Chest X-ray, AP view. Patient: 54 years old, sex F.
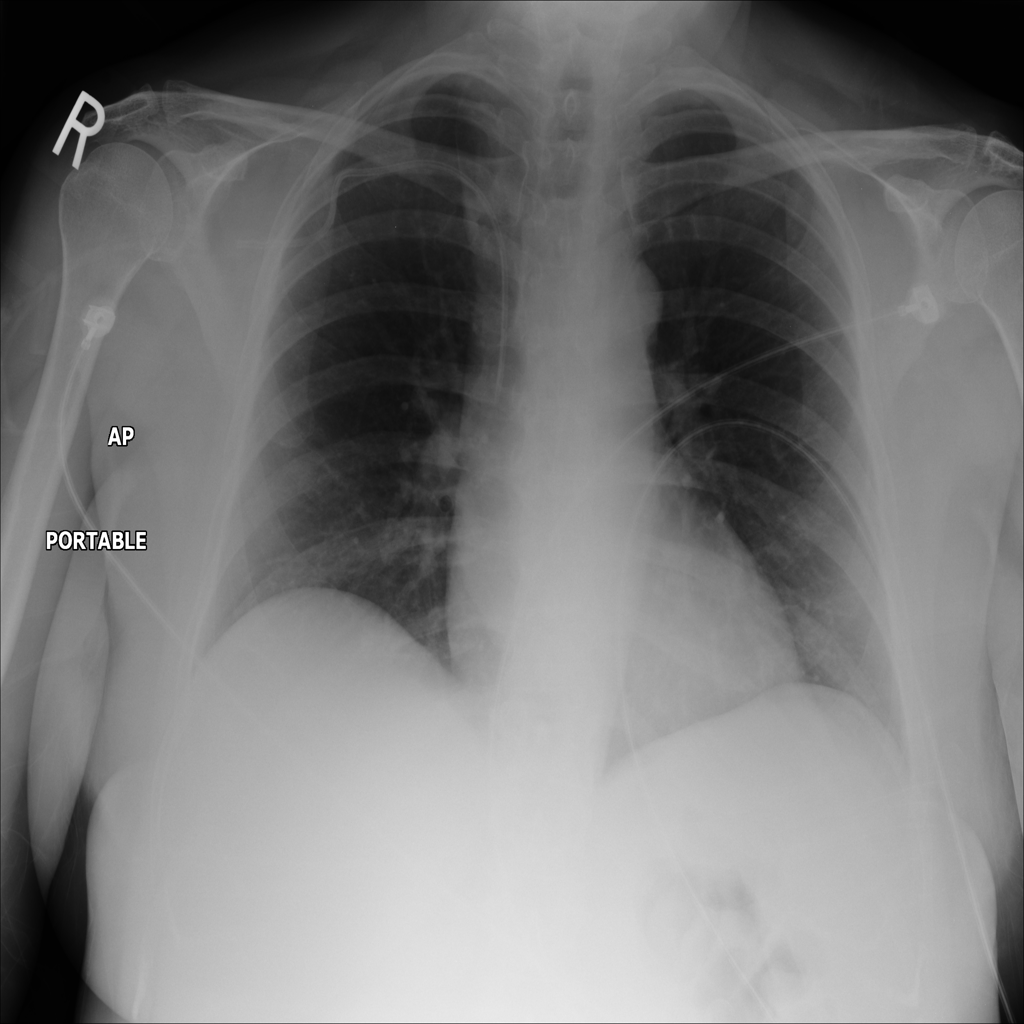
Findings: No Finding